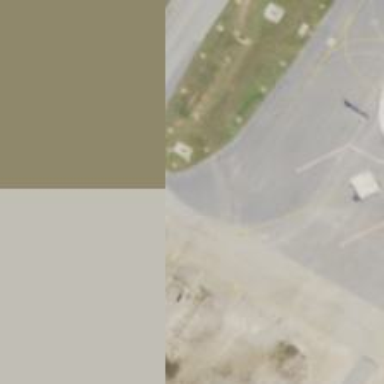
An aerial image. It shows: View of taxiway at the airport.